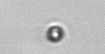
Label: nanoplankton_mix